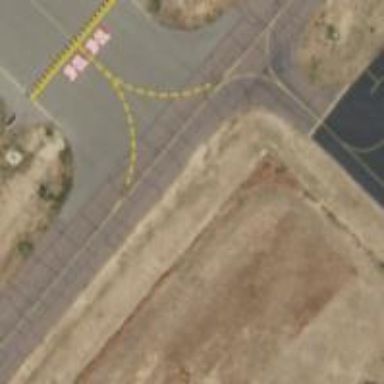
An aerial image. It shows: View of taxiway at the airport.